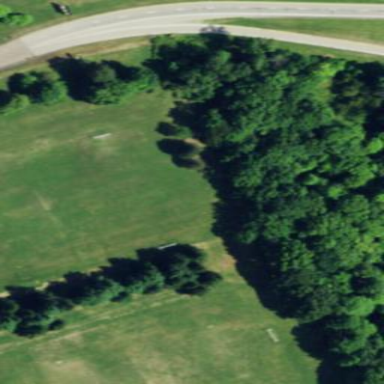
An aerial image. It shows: Soccer pitch for leisureland activities.